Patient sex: M
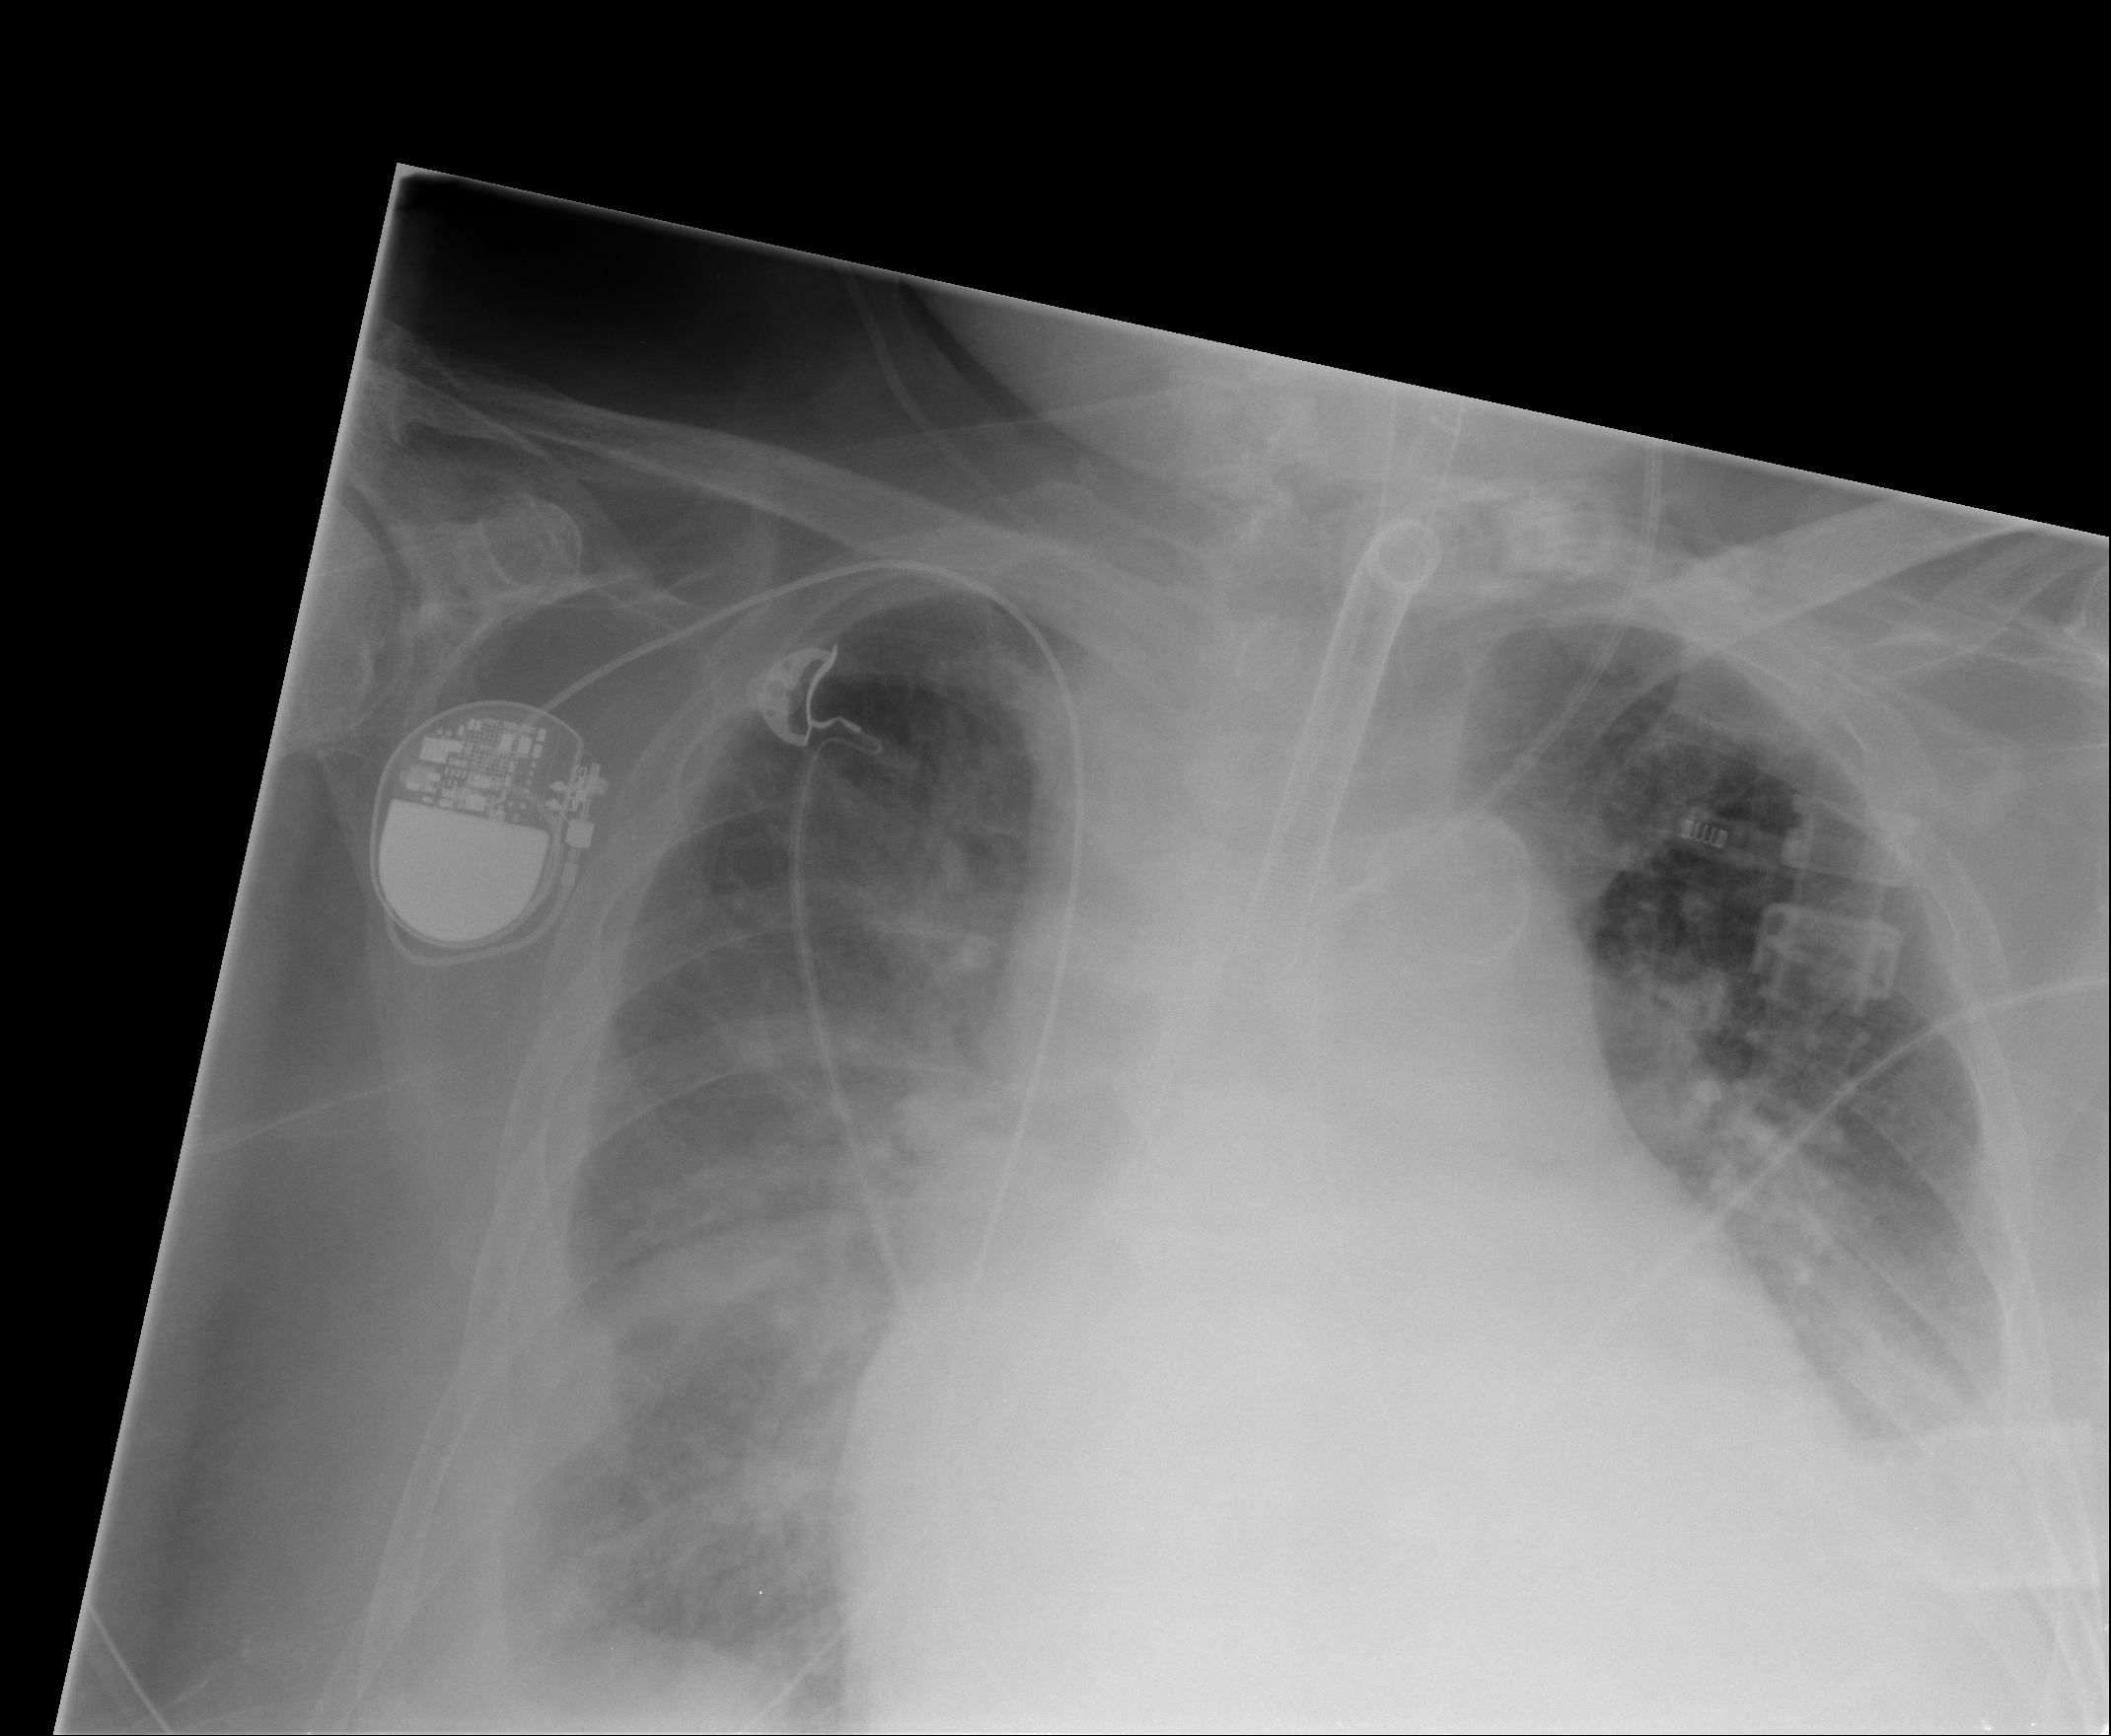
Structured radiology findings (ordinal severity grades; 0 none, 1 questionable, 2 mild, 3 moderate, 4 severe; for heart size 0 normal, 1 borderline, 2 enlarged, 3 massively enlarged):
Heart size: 2
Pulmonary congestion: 2
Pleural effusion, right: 2
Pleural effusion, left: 2
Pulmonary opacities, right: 0
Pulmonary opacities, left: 0
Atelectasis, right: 2
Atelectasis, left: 2